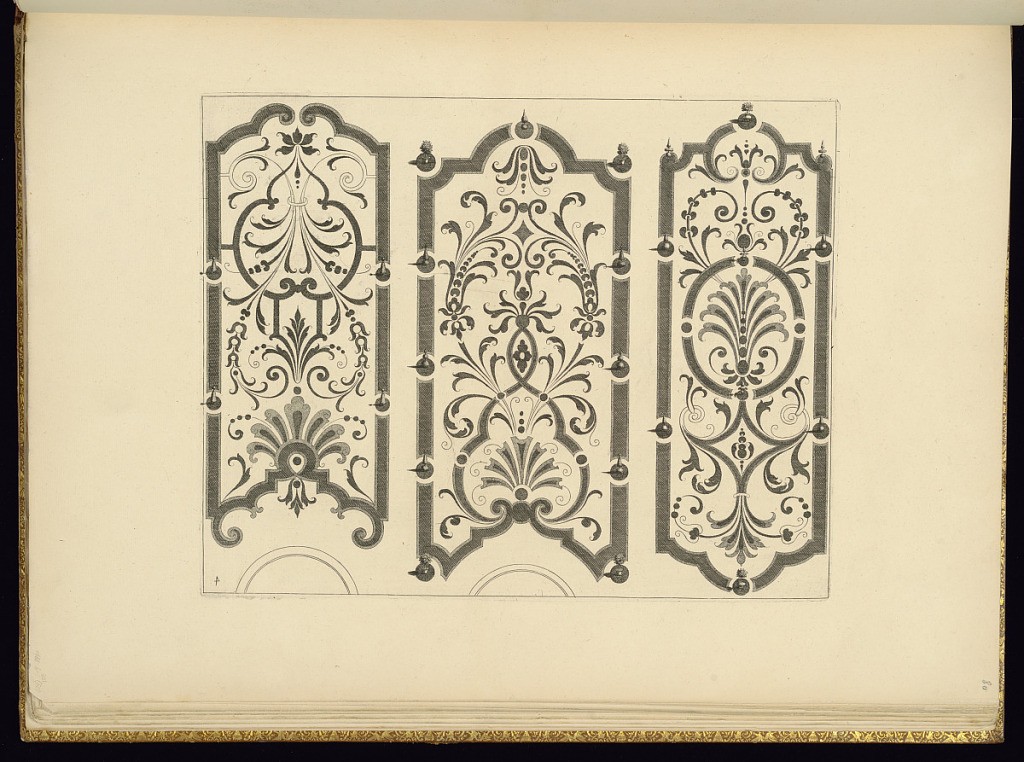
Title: Garden Designs
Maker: Jean Berain, the elder, French, 1640-1711
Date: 1711
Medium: Engraving on laid paper
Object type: Bound print
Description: Two designs for ornamental gardens with scroll and vegetal motifs and topiary. The plate is numbered with a backward "4" but not signed.